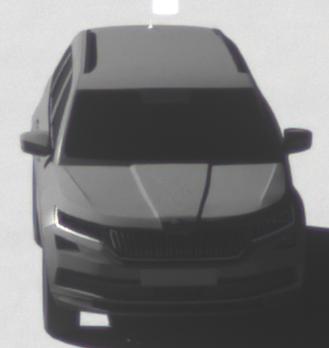
Make: Skoda
Model: Kodiaq 1.4 TSI
Detailed model: Kodiaq
Model produced from: 2017/03
Model produced until: 2018/05
Doors: 5
Color: gray
Road condition: dry road
Daytime: morning or afternoon
Contrast: high contrast